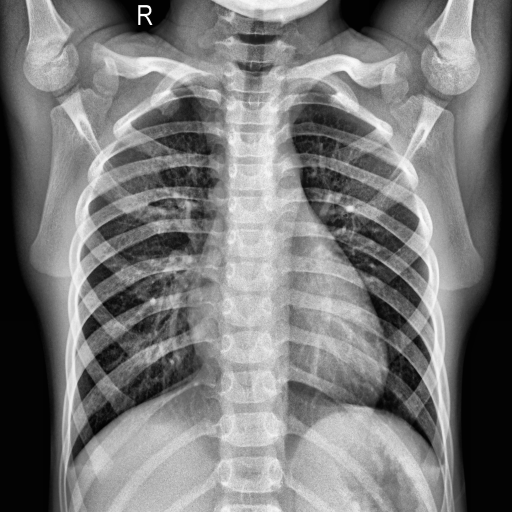
Finding: NORMAL